Field crop: maize
Growth stage: 2
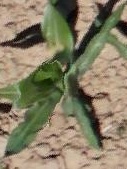
Species: maize